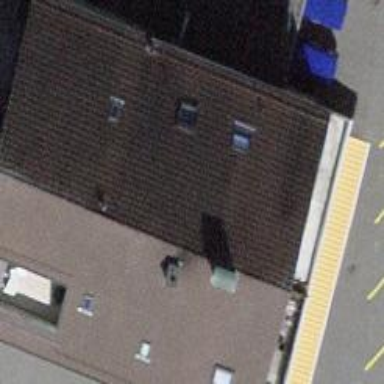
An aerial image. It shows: Cafe and bakery housed in building.